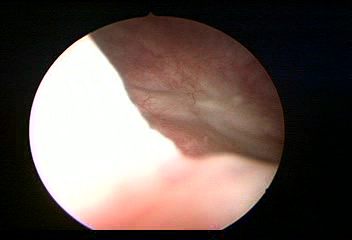
Modality: WLC
Class: Normal mucosa
Bladder cancer association: No